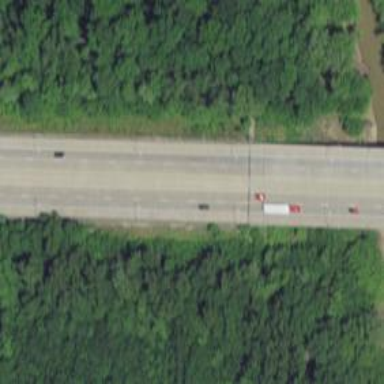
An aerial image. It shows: Primary highway expressway with bridge.